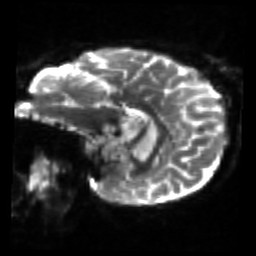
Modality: sbref
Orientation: sagittal
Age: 61
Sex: female
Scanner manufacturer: siemens
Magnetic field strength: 3 T
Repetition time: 4.71 s
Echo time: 0.0906 s